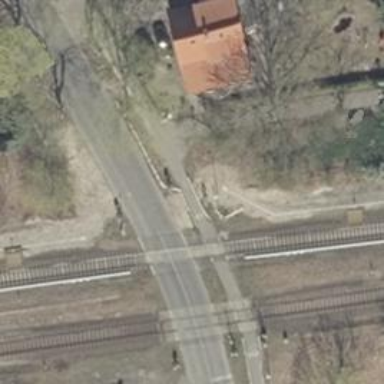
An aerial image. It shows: Railway crossing with full barrier.